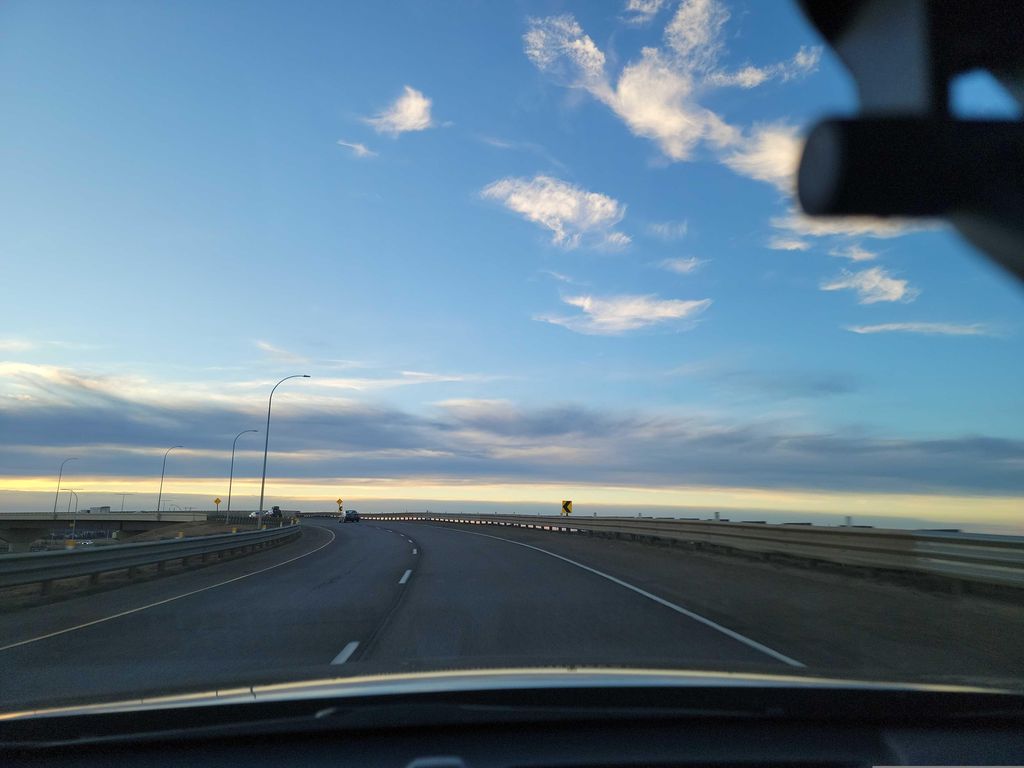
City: edmonton